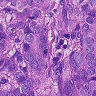
Metastatic tissue present: yes